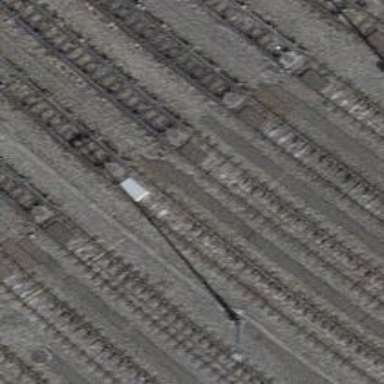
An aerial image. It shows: Railway yard with one track. The railway includes beam retarder.